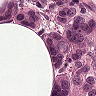
Metastatic tissue present: yes